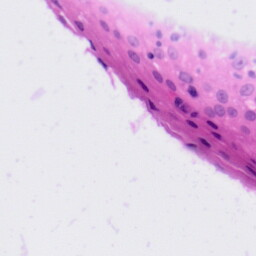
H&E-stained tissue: Tonsil